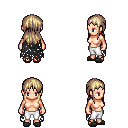
a pixel art fantasy rpg character, female body template, human, light skin, black tattered cape, white pants, white blonde unkempt hairstyle, gray slippers, four views (front, back, left, right), 2x2 character sprite sheet, small pixel art, hard edges, no anti-aliasing